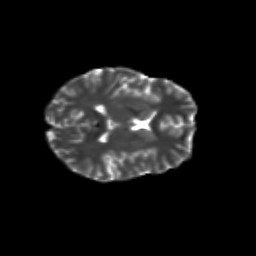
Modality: T2w
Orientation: axial
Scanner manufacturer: siemens
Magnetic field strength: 3 T
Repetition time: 9.2 s
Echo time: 0.084 s